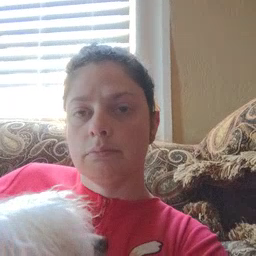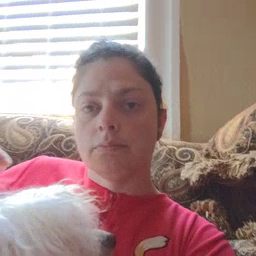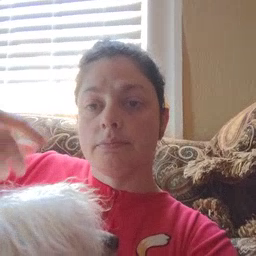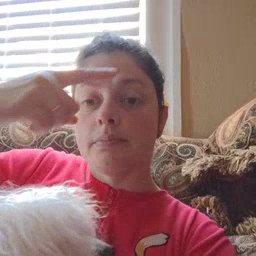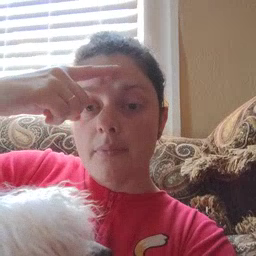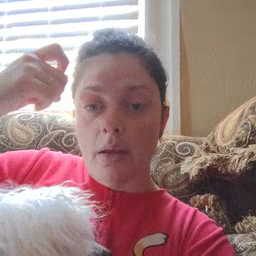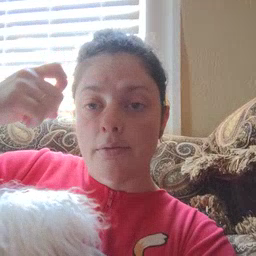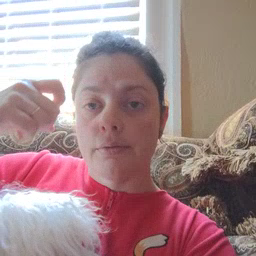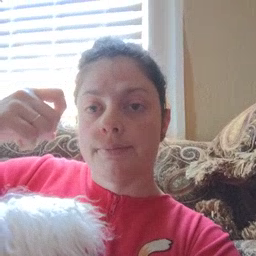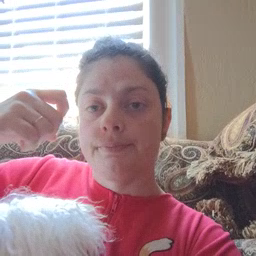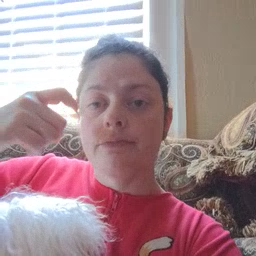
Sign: because